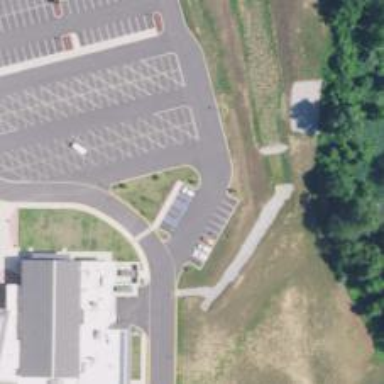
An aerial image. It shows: Parking space.